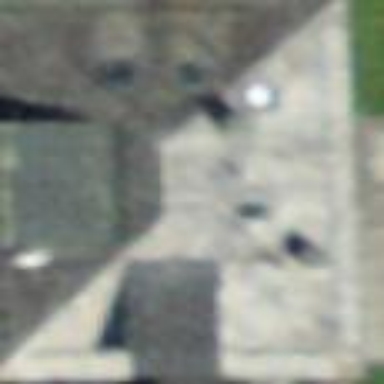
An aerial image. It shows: Hipped roof house.